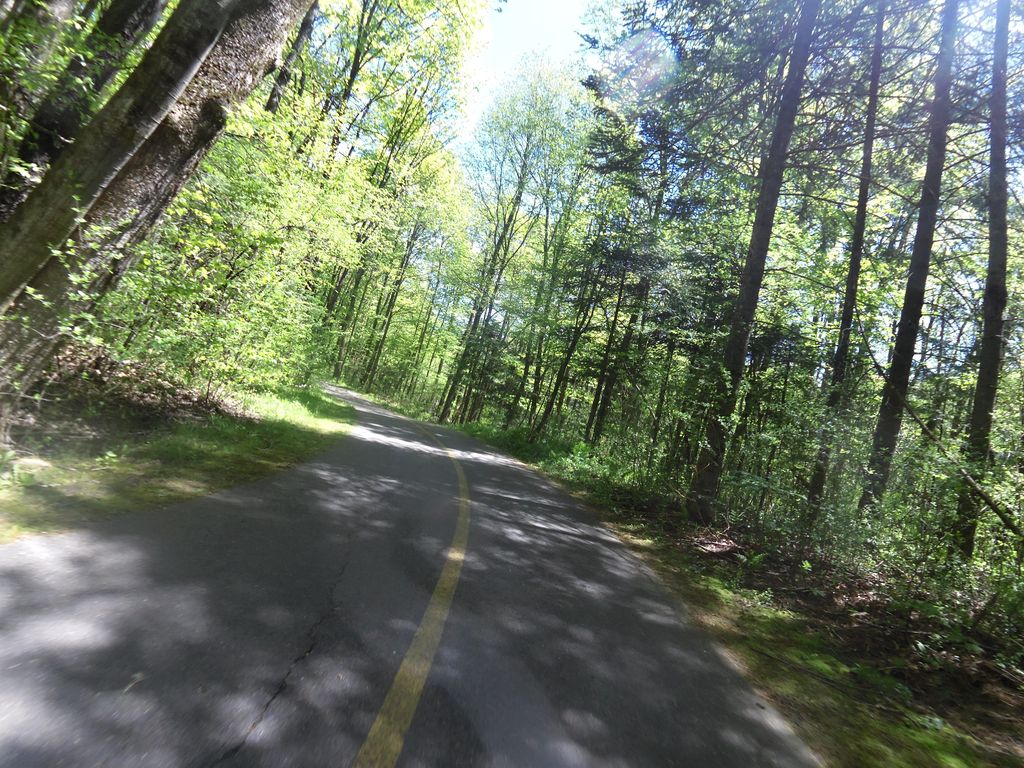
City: ottawa-gatineau